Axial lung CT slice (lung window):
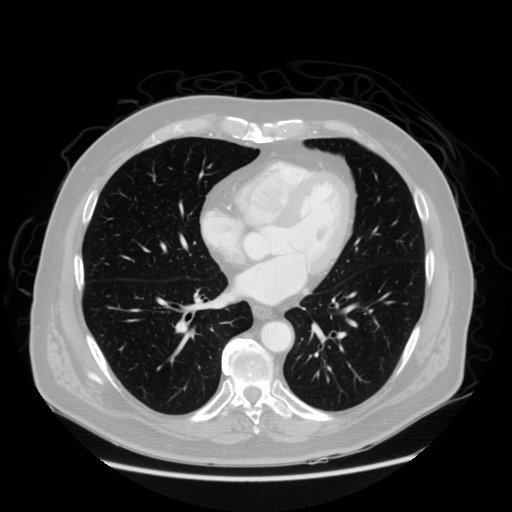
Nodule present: no